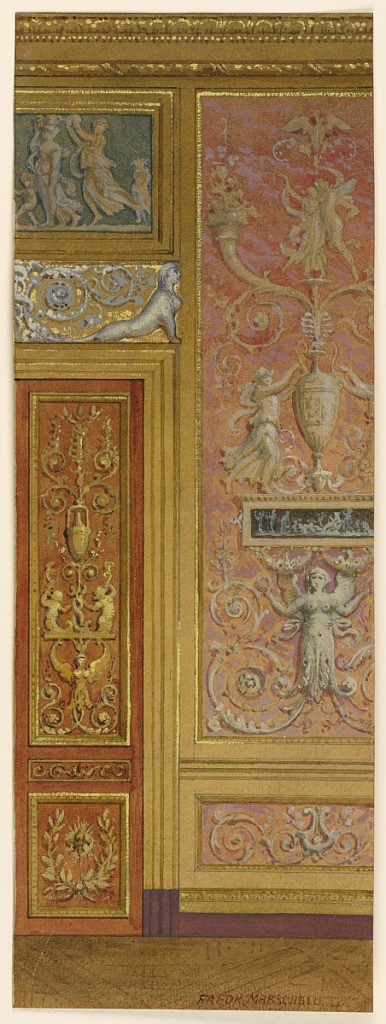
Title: Section of wall showing panels of arabesque designs, Music Room, Palace of Fontainebleau, France
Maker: Frederick Marschall
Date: ca. 1885
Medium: Brush and watercolor, tempera on heavy paper
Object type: Drawing
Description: Section of wall, with panels of arabesque designs. Left, portion of door also with arabesque design. Overdoor panel with white figures against blue ground.